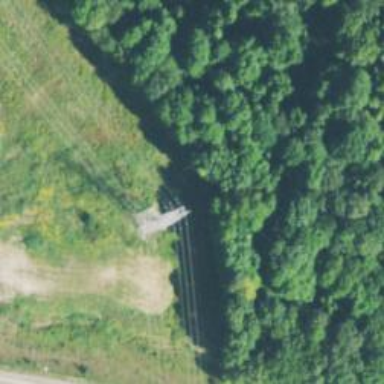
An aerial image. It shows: Lattice structure tower used for power distribution.